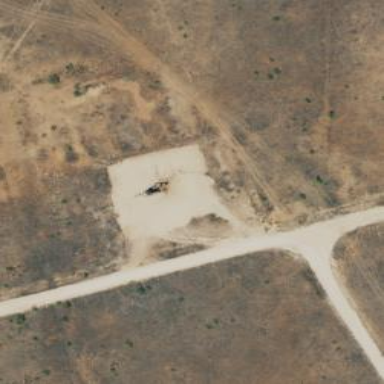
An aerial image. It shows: Petroleum well.